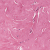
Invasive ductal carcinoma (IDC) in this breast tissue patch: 0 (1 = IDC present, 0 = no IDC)